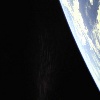
Label: space